Question: I'm using Webbrowser control to login to HTTPS site.
but I get popup "Security Warning":

the codes below do n't work.why?
'''
ServicePointManager.ServerCertificateValidationCallback = new RemoteCertificateValidationCallback(ValidateServerCertificate);
public static bool ValidateServerCertificate(object sender, X509Certificate certificate, X509Chain chain, SslPolicyErrors sslPolicyErrors)
{
return true;
}
'''
where should i put these codes?
also there is another old thread in stackoverflow with a codeproject link.
it does not work too...
How can I disable this alert?
> i am using visual studio 2010 & .net 4...
thanks in advance
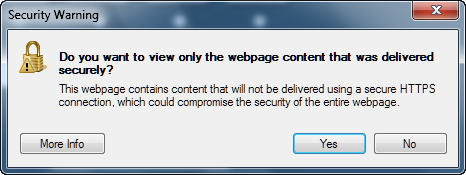
Answer: Change 'ScriptErrorsSuppressed' property of 'WebBrowser' control to 'true'.